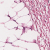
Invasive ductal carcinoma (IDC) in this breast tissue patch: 1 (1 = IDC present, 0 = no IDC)